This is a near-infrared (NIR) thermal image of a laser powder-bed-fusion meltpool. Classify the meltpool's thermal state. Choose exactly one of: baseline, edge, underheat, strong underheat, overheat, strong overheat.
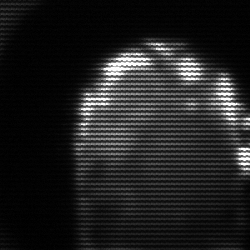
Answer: baseline